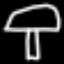
Label: mushroom